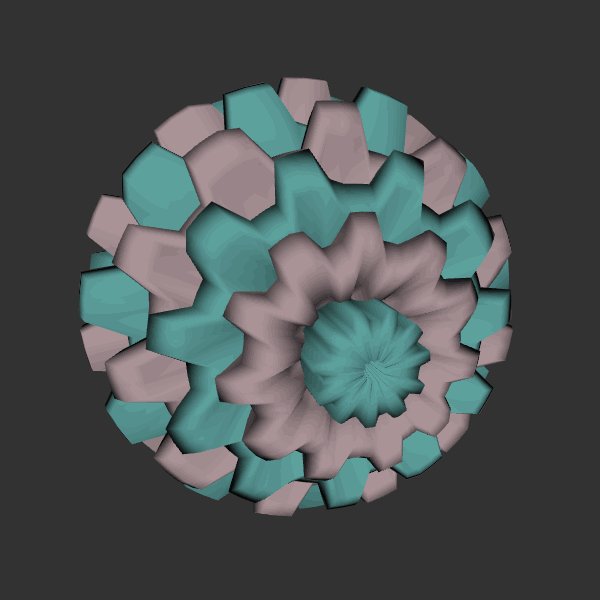
Background: dark